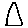
Label: triangle